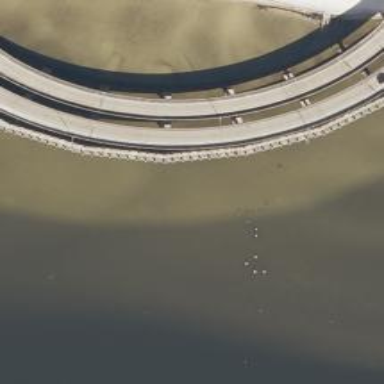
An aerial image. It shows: Path on bridge.